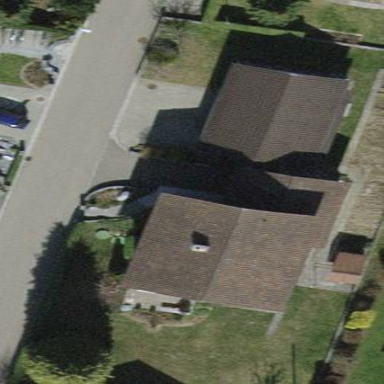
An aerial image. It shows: Detached building.